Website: crate-barrel
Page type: account-selection
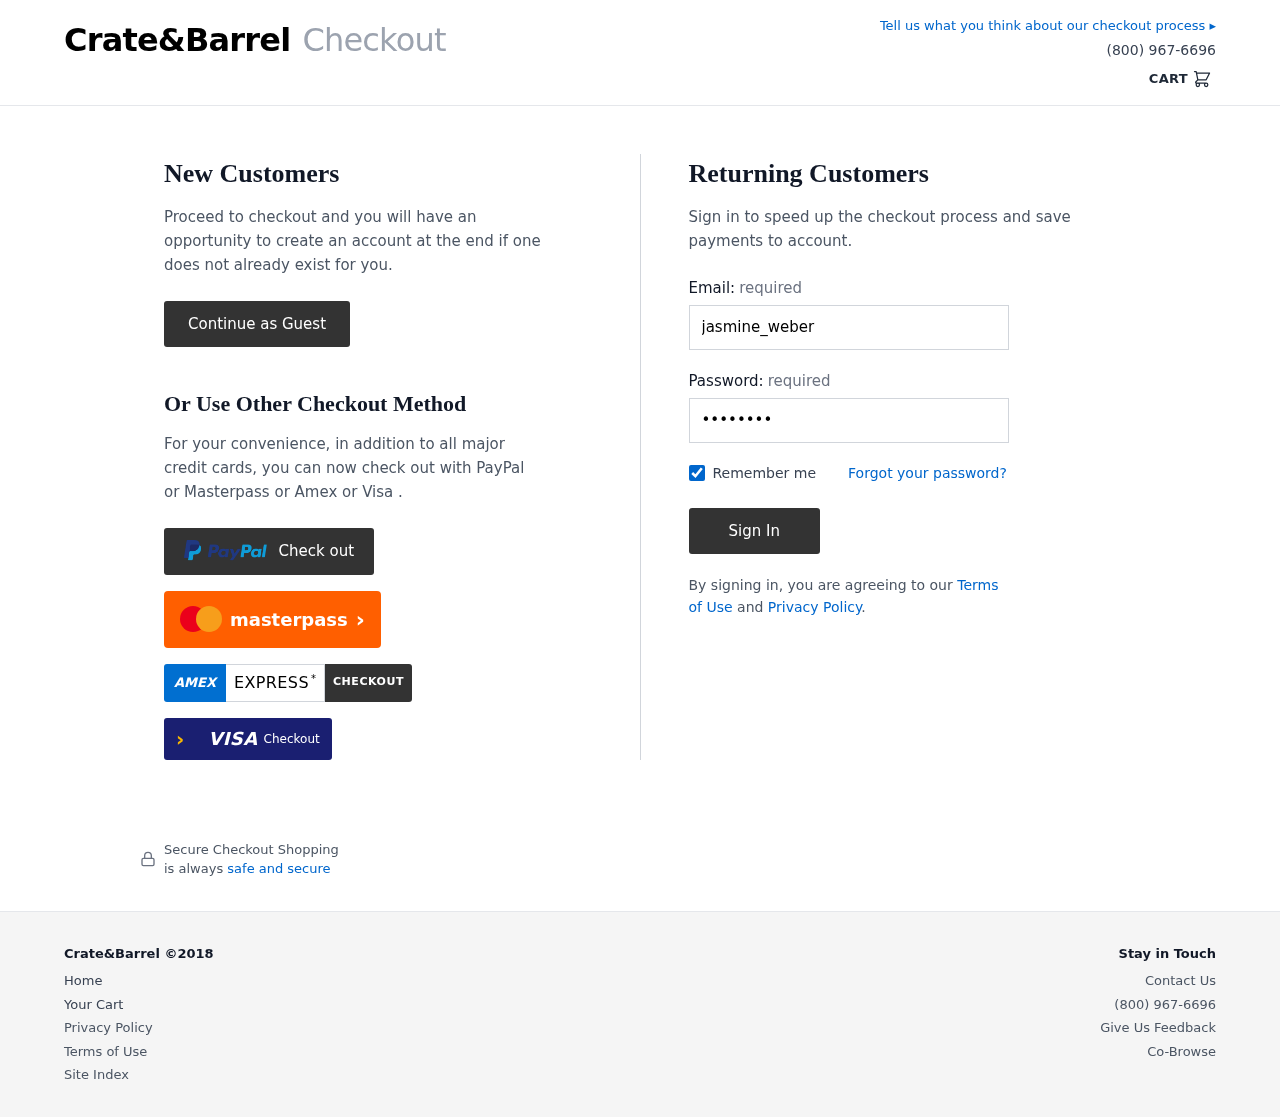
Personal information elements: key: PII_LOGIN_USERNAME
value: jasmine_weber